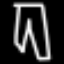
Label: pants